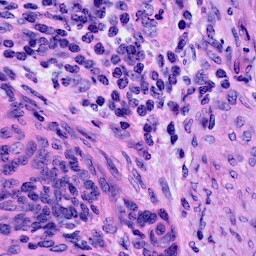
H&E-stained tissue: Cervix